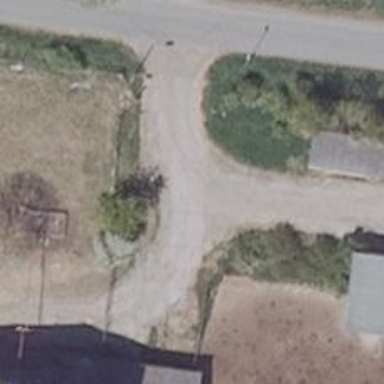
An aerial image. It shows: Driveway with concrete plates as its surface.